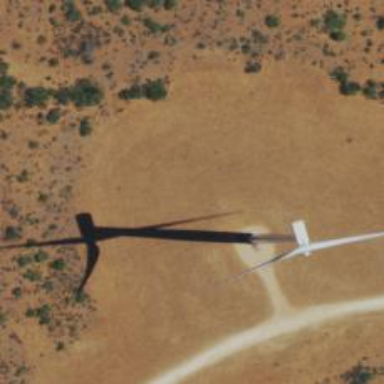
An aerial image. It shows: Wind generator powered by wind. The generator type is horizontal axis and it uses wind turbines.